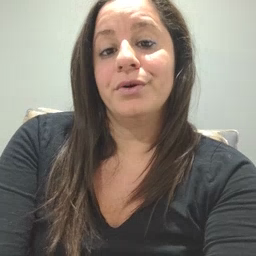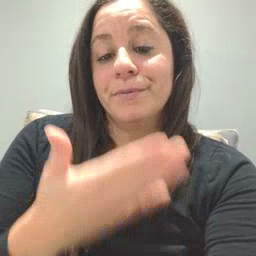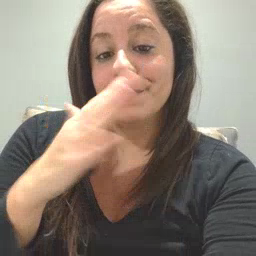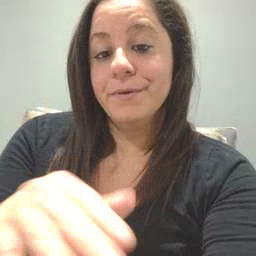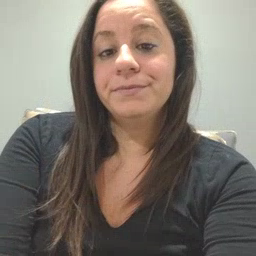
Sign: bad